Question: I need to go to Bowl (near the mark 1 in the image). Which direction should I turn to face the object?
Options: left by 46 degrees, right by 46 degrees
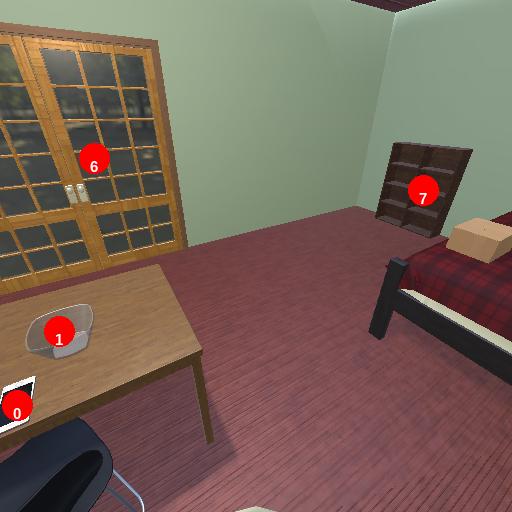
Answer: left by 46 degrees